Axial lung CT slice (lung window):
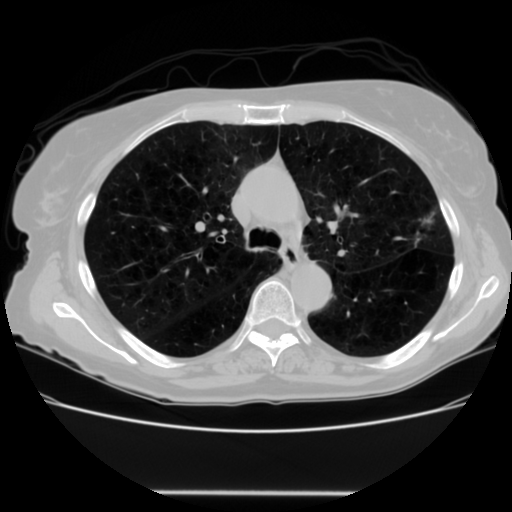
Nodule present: no